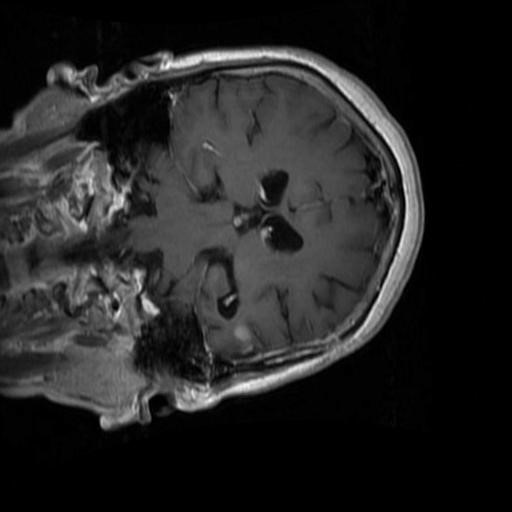
Label: brain_glioma